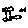
Label: cat